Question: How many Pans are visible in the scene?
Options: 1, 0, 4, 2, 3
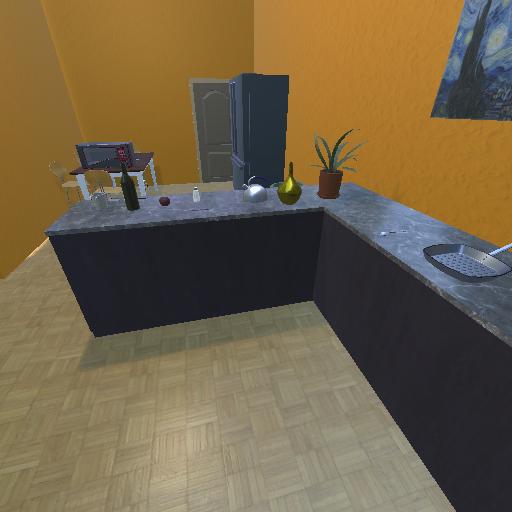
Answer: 1